Question: I recently started using R language and now i am using R for most of my 2d plots. Now, I want to use R for generating 3d plots. I have x, y, z data coming from a tool, till now i was using splot in gnuplot to generate a surface plot. I want to use R for generating a surface plot similar to the one splot in gnuplot gives. Problem i see is, to generate a 3d plot R requires data to be in matrix format but my data is not in that format. My question is, if gnuplot is able to generate a plot from the data why R cant do it. I am sure i am missing something, please help me
Here is the plot from gnuplot

This is the data
'''
17.46 537.74 0.8
18.36 537.74 1.6
19.26 537.74 1.3
19.395 537.74 1.7
21.015 537.74 1.9
35.46 475.26 1.2
36.36 475.26 0.8
37.395 475.26 0.9
39.96 475.26 0.6
43.56 475.26 1
'''
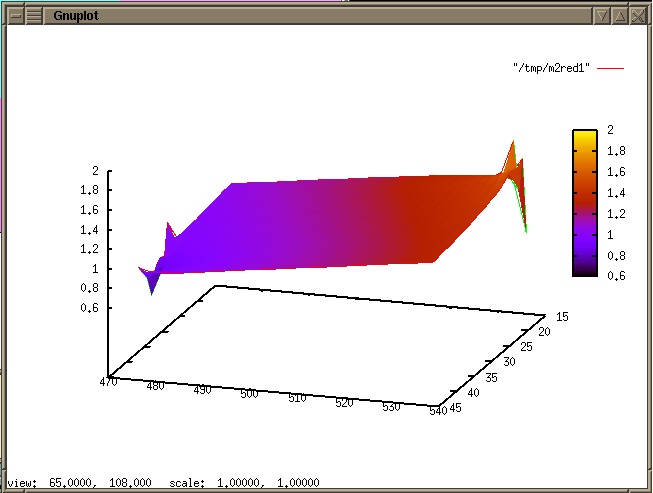
Answer: It's no secret that I'm a 'raster' package fan. It comes with a plot method that uses 'rgl' package. The images can be quite the eye-full.
This is is the example from '?raster::plot3D'

Here's an example of how to plot a surface using a matrix with three columns. This example looks like stage death trap in Mortal Combat. If you're looking for kernel smoothing, then that merits its own question.
'''
library(rgl)
library(raster)
x <- sample(-500:500, 1000, replace = TRUE)
y <- sample(-500:500, 1000, replace = TRUE)
z <- rnorm(500, 10, 20)
df <- cbind(x, y, z)
rst <- raster(ncols = 100, nrows = 100, xmn = -100, xmx = 100, ymn = -100, ymx = 100)
rst2 <- rasterize(x = df[,1:2], y = rst, df[, 3])
plot3D(rst2)
'''